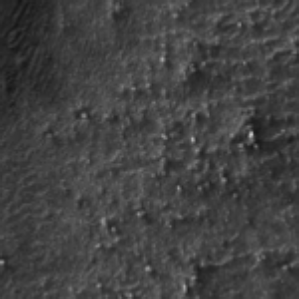
Label: frost